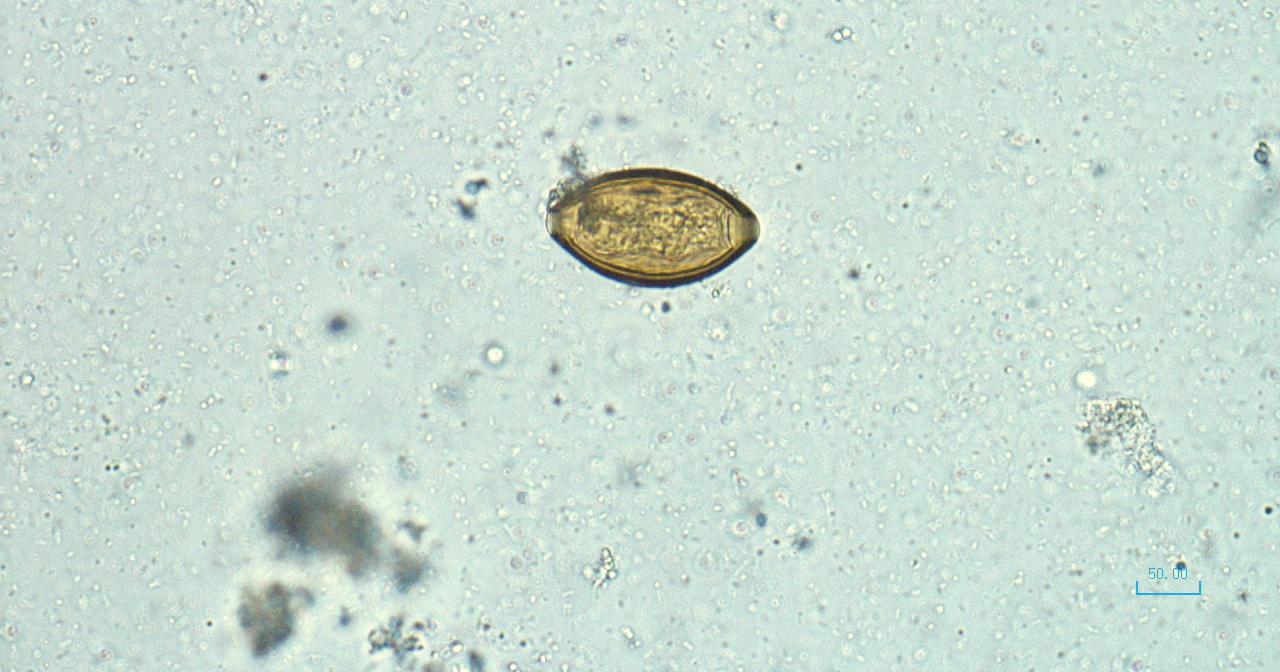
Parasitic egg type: Trichuris trichiura